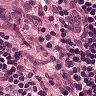
Metastatic tissue present: yes